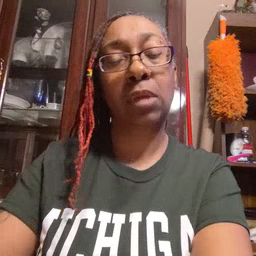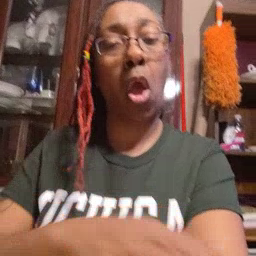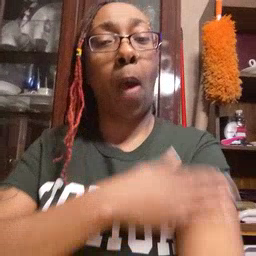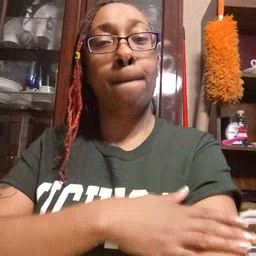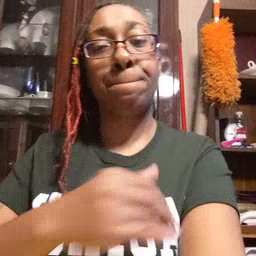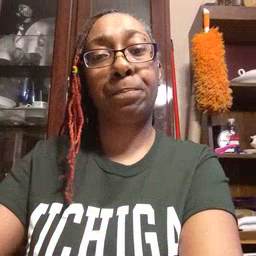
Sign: arm